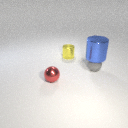
small yellow metal cylinder to the right of small red metal sphere